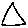
Label: triangle